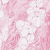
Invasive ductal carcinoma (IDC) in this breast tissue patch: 0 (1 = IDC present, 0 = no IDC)